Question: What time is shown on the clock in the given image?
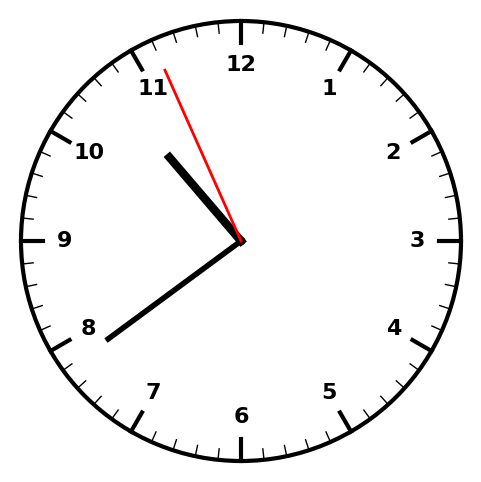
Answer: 10:38:56